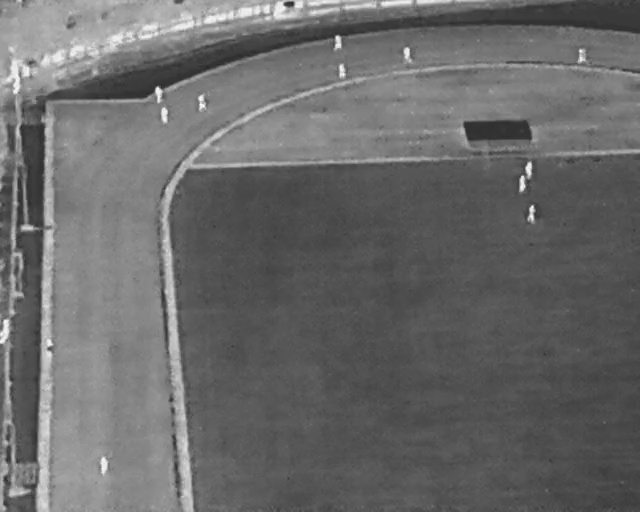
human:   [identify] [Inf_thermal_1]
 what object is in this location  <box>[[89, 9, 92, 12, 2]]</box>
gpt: <ref>1 medium person at the top right</ref>